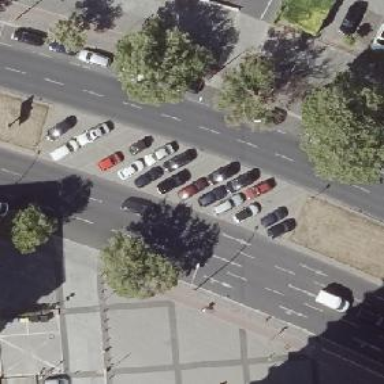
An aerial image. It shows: Secondary road with asphalt surface and lane markings. There is parking lane on the right side.